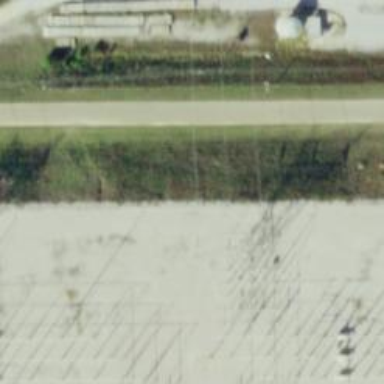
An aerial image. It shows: Lattice structure tower.